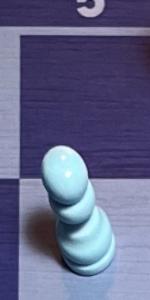
Label: Pawn_White